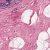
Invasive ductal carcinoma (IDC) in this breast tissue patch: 0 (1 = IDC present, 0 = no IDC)